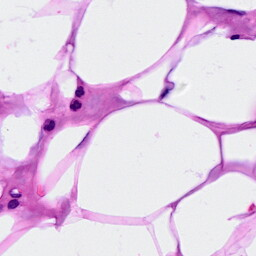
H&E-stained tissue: Breast